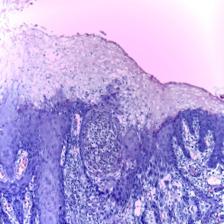
Diagnosis: Normal